Question: I am solving the 8-puzzle. It is a problem which looks like this:

Image courtesy of: <URL>. The user can move a square adjacent to the blank into the blank. The task is to restore the arrangement as shown in the picture, starting from some arbitrary arrangement.
Now, of course the state can be described as a permutation of 9 digits. In case of the picture shown, the permutation is:
'''
1 2 3 4 5 6 7 8 0
'''
However, not all permutations are reachable from the shown configuration. Therefore, I have the following questions.
1. What is the number of permutations obtainable from the shown initial configuration by sliding tiles into the blank?
2. Call the answer to the above N. Now, I want a 1-1 mapping from integers from 1 to N to permutations. That is, I want to have a function that takes a permutation and returns an appropriate integer as well as a function that takes an integer and returns the permutation. The mapping has to be a bijection (i.e. an imperfect hash is not enough).
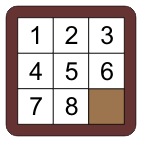
Answer: 1. 181440.
2. Stick them in an array and sort it, e.g. lexicographically. Then converting integers to permutations is O(1), and going the other way is O(log n).